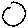
Label: moon